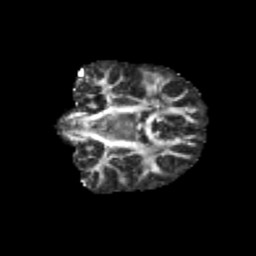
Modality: FA
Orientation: coronal
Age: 9
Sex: female
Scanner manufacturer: siemens
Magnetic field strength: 3 T
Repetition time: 3.8 s
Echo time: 0.07 s